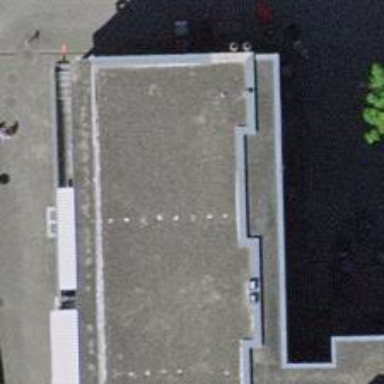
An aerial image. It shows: Kiosk shop.